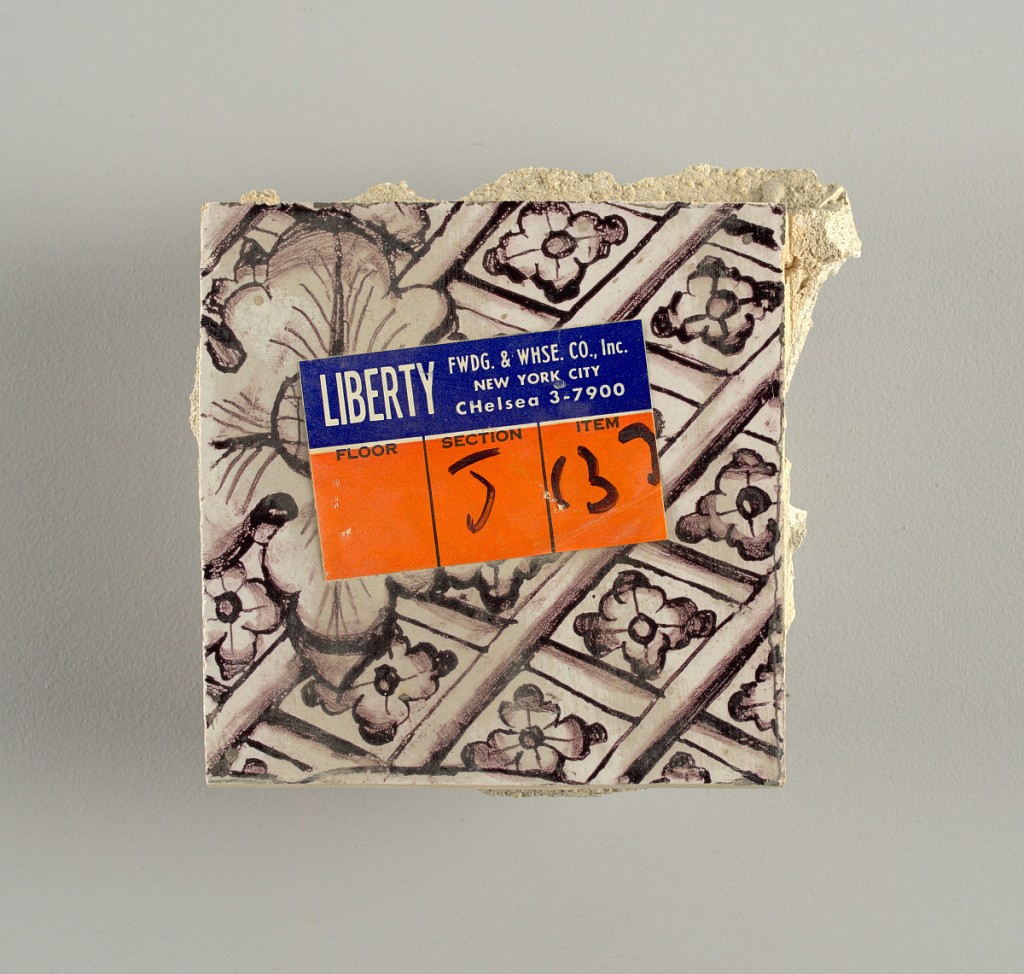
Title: Wall facing
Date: ca. 1725
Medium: tin-glazed earthenware, underglaze
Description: Two vertical rectangles, twenty-three tiles high.  A) Nine tiles wide at top; seven tiles wide at bottom.  B) Ten and one-half tiles wide.

Arabesque design of foliage.  A) with centered figure of Justice under a canopy.  B) with centered urn.